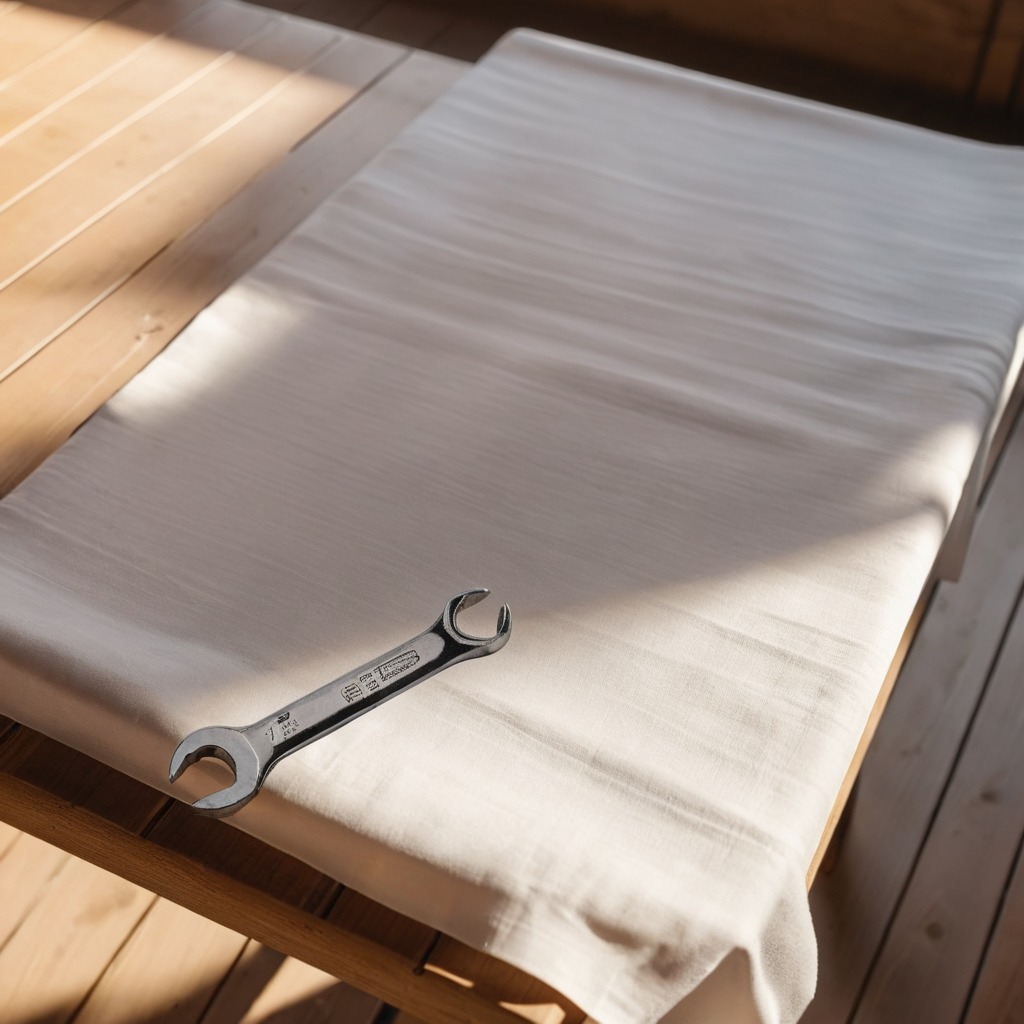
An wrench lies on the wooden table.